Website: home-depot
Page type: account-selection
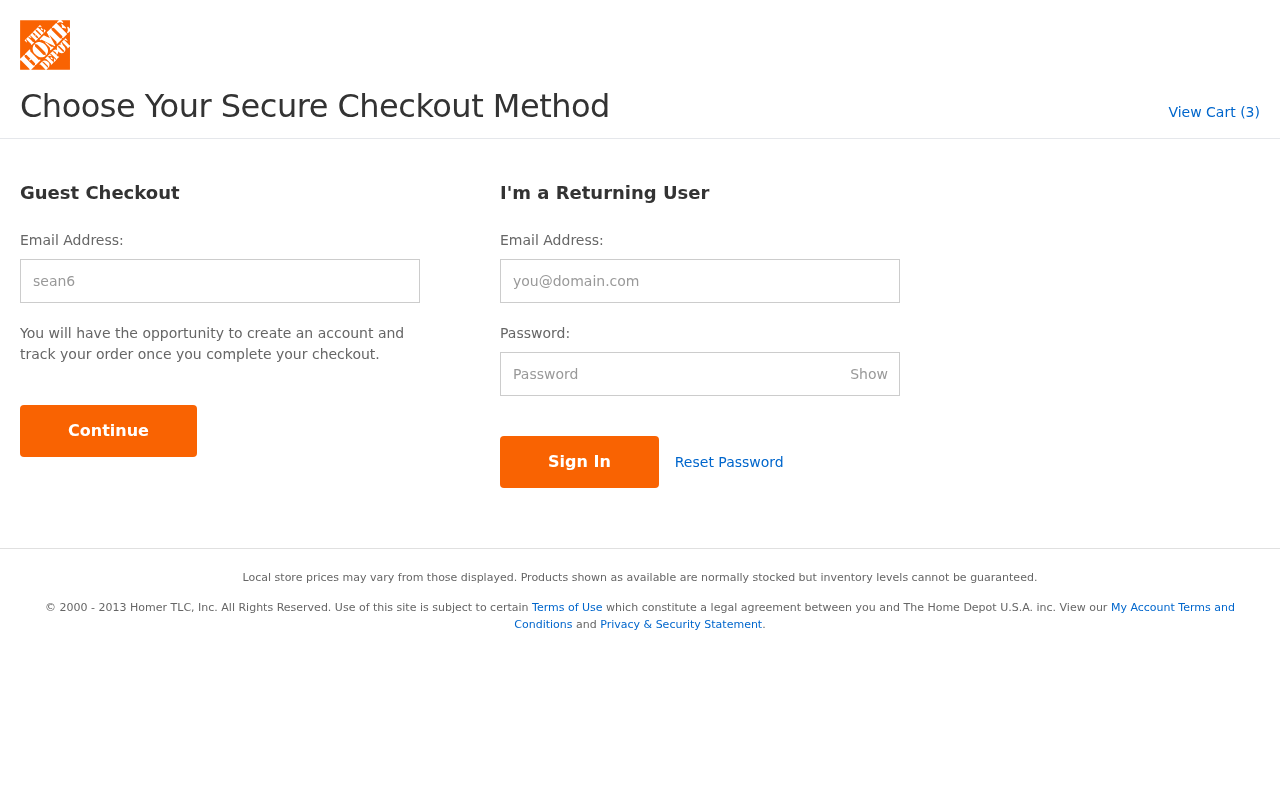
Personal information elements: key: PII_LOGIN_USERNAME
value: sean6640
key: PII_LOGIN_USERNAME2
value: sean6640
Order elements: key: ORDER_NUM_ITEMS
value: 3